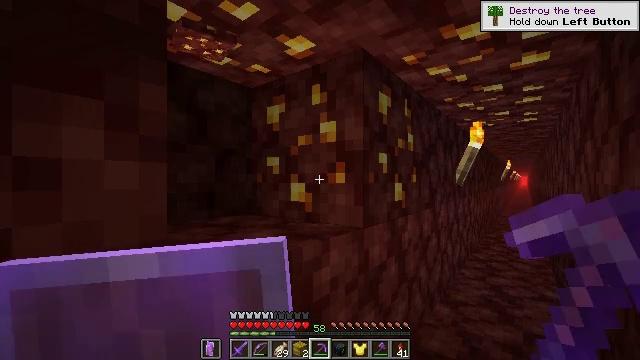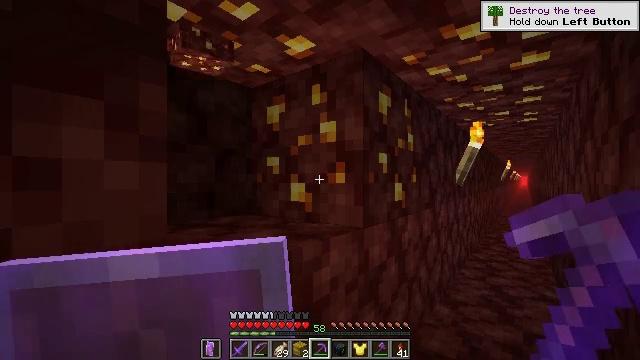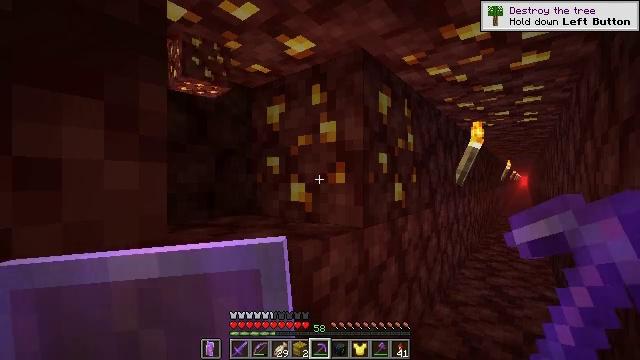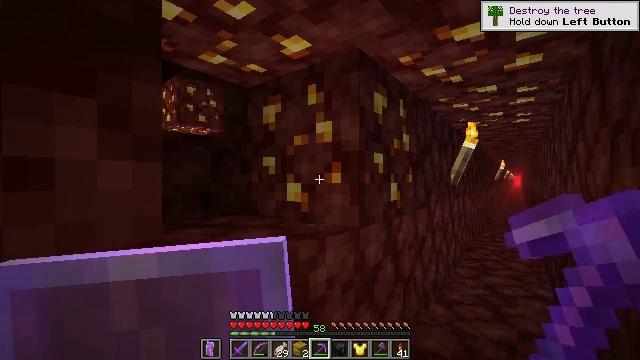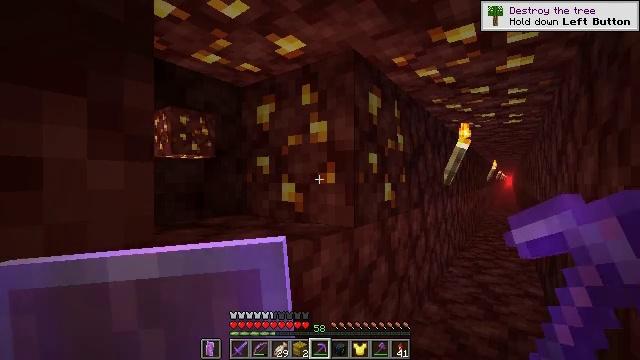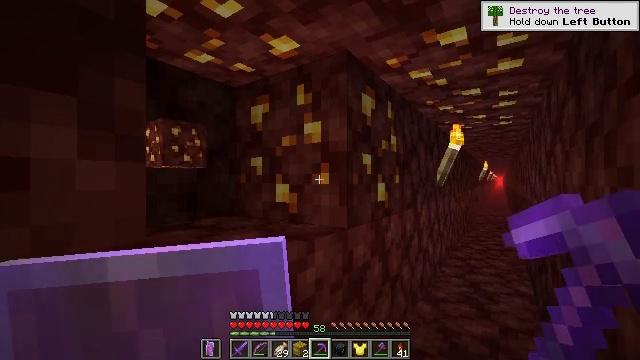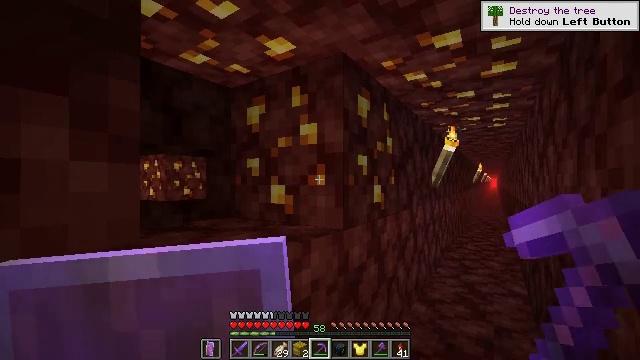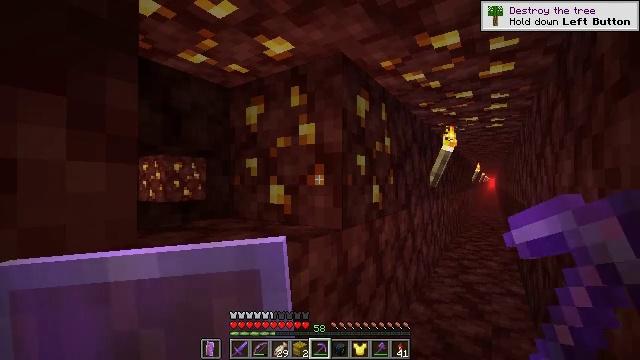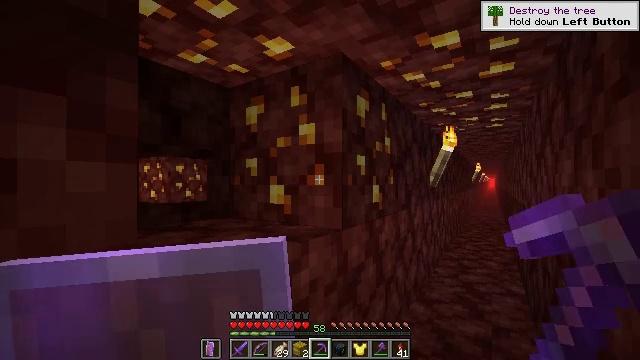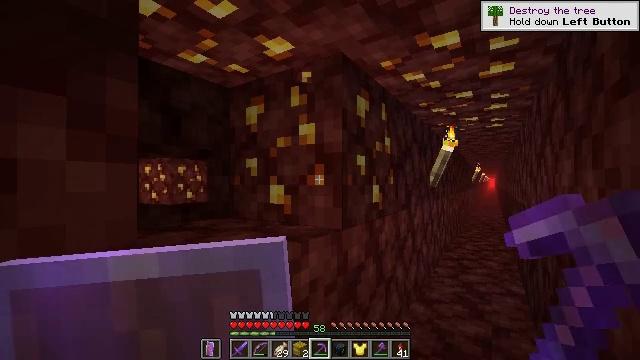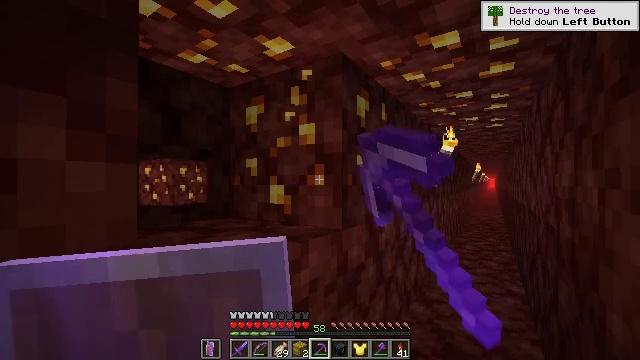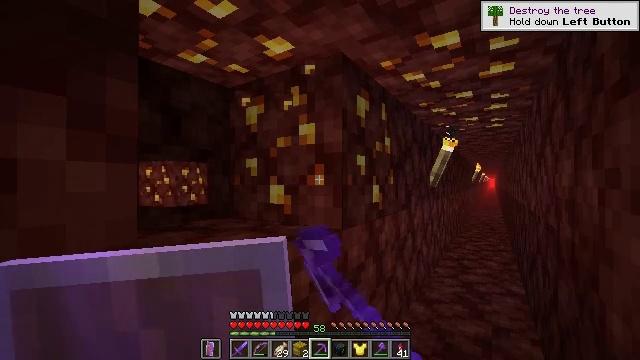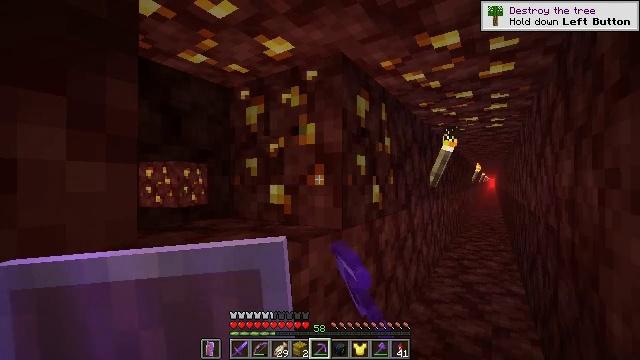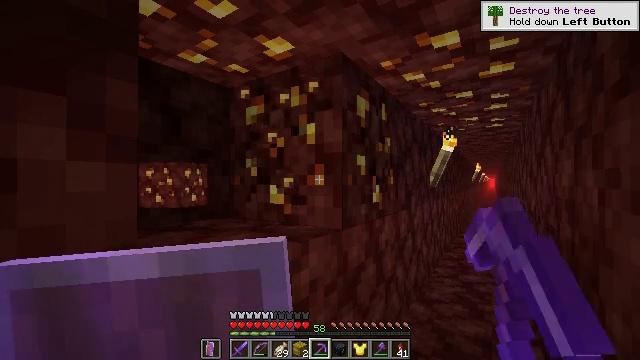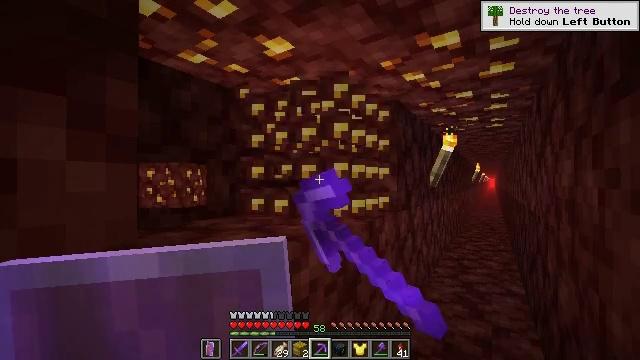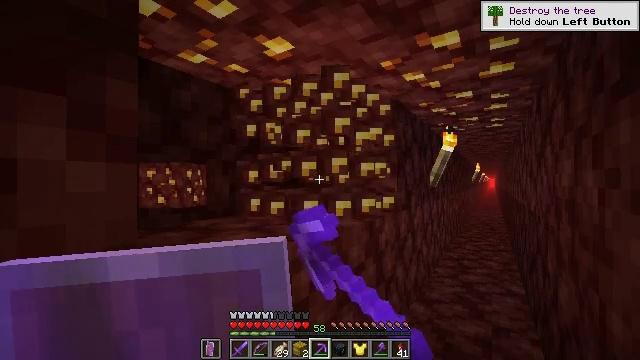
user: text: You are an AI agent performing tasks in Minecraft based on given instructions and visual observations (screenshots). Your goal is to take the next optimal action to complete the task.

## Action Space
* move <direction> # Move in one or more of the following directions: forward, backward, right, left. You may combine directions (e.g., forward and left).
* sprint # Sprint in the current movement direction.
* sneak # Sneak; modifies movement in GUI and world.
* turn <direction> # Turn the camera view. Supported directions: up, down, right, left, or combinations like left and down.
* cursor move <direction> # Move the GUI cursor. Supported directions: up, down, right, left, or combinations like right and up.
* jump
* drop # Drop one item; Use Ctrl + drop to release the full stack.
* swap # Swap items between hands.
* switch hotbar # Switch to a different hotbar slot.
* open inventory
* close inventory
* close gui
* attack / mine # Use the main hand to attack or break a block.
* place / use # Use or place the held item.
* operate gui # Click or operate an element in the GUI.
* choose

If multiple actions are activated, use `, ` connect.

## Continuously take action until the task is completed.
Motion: motion action
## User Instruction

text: Collect nether gold ore blocks.
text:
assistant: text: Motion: sneak
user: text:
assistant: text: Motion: sneak
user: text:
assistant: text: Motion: sneak
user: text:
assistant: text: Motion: sneak, turn right
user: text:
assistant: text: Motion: sneak, turn right
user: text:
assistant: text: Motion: sneak
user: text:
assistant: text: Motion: sneak
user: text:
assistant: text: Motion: sneak
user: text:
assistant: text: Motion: sneak, attack / mine
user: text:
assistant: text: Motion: sneak, attack / mine
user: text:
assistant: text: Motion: sneak, attack / mine
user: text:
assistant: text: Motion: sneak, attack / mine
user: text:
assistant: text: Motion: sneak, attack / mine
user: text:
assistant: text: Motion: sneak, attack / mine
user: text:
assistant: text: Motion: sneak, attack / mine
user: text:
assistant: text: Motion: sneak
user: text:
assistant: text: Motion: sneak
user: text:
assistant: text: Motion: sneak
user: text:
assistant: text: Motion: sneak
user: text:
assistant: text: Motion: sneak
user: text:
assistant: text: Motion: sneak
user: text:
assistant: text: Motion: sneak, turn left and up
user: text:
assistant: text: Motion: sneak, turn left and up
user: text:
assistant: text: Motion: move right, sneak, turn left and up
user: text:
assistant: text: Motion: move forward and move right, sneak, turn left and up
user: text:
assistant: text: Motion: move forward and move right, sneak
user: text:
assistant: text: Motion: move forward and move right, sneak, turn left and up
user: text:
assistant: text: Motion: move forward, sneak, turn left and up
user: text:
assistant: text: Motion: move forward, sneak, turn left and up
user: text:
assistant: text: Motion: sneak, turn up